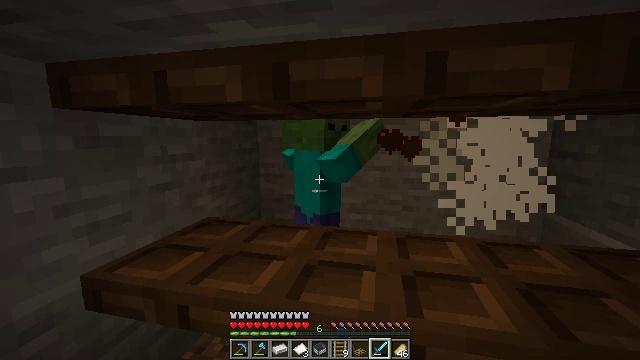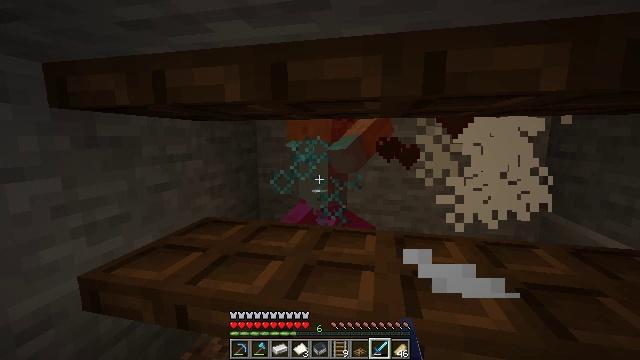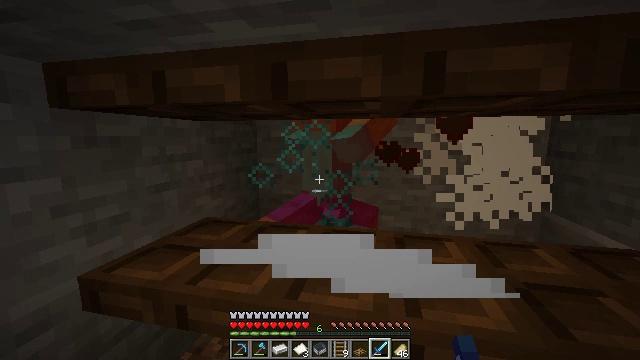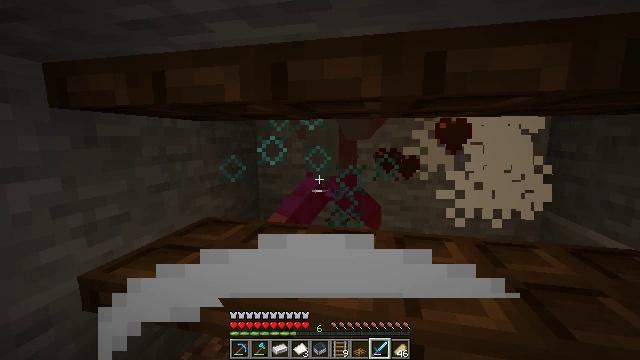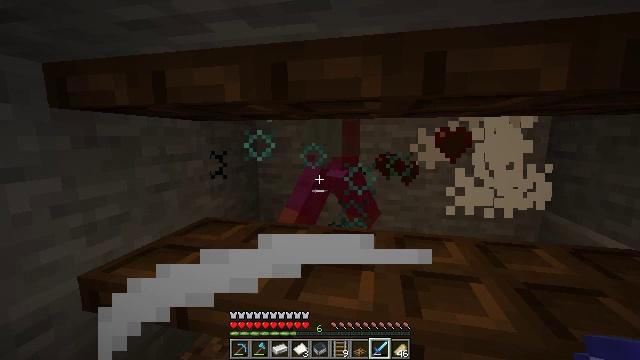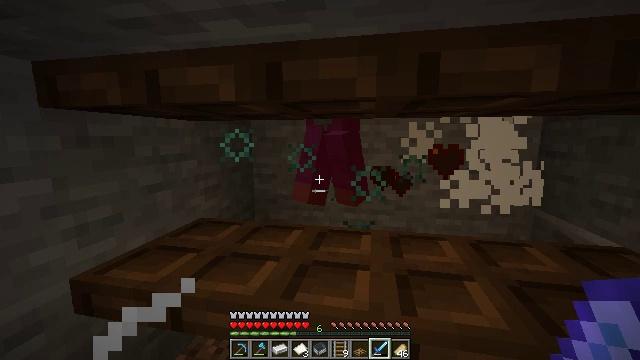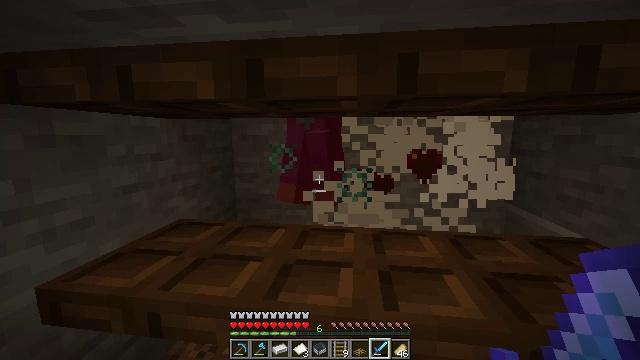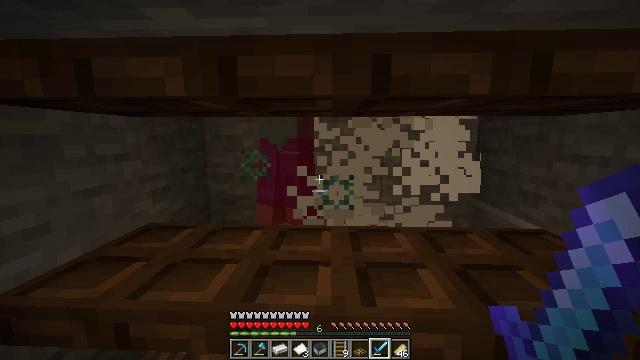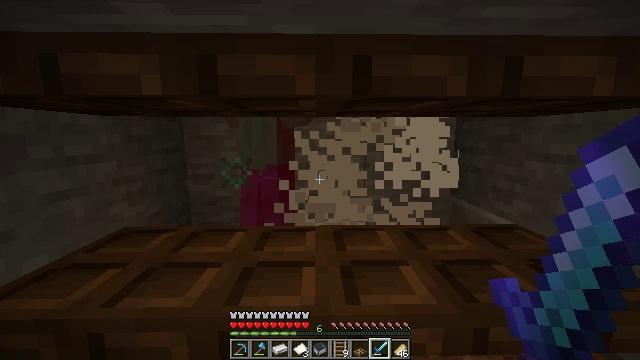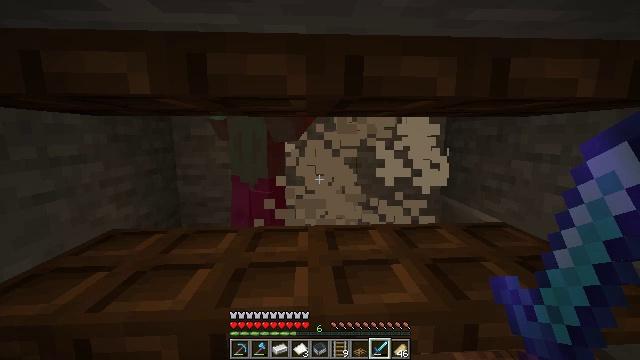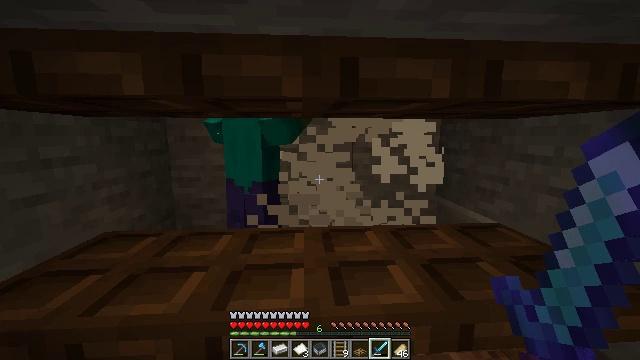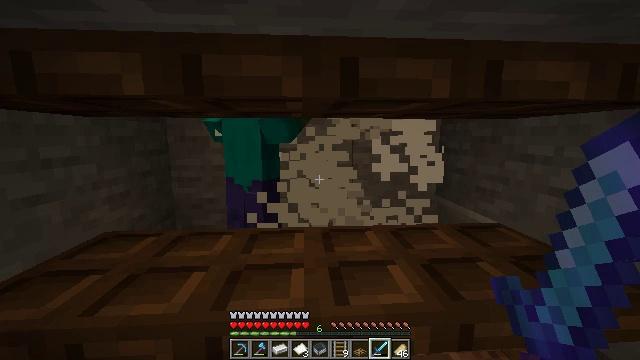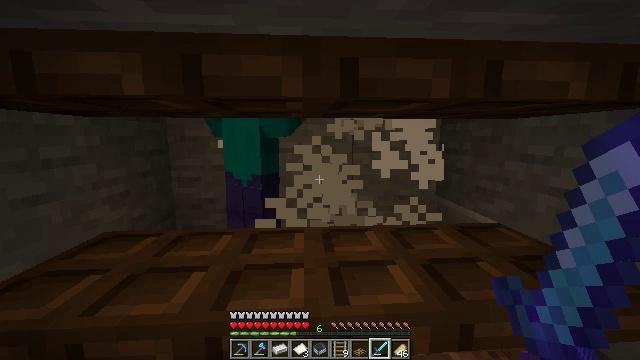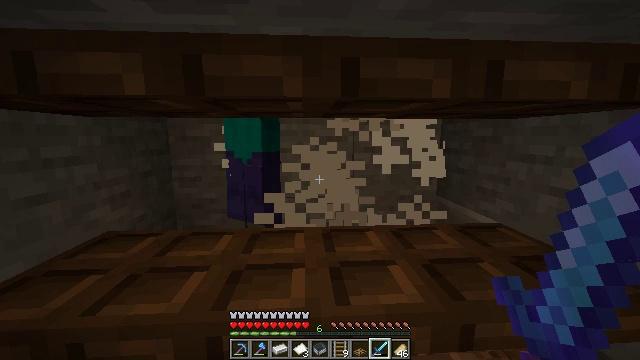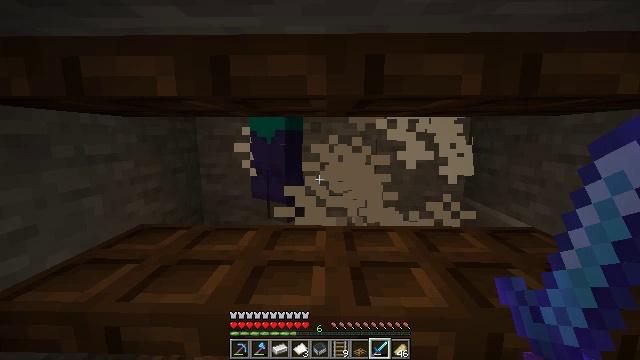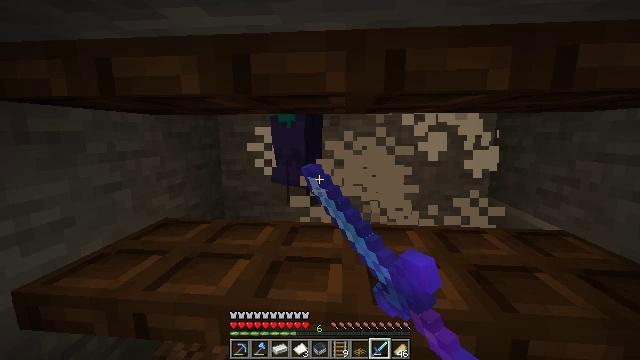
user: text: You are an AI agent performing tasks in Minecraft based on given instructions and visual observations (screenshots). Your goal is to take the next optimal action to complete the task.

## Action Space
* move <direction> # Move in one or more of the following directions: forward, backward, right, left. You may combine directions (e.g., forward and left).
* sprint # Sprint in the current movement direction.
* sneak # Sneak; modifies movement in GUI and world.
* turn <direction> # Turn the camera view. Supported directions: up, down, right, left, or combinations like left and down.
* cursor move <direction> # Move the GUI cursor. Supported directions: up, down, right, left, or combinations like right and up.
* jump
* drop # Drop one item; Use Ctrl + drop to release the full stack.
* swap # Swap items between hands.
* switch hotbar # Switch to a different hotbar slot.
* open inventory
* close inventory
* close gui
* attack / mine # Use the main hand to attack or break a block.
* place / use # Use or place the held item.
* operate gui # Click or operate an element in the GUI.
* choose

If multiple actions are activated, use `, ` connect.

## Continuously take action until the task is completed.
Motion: motion action
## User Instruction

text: Kill mobs.
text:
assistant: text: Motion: attack / mine
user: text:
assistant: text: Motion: attack / mine
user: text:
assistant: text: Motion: attack / mine
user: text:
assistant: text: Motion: no_op
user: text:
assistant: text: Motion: turn right
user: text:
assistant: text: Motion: turn right
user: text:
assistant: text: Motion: turn right
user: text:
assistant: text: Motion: turn right
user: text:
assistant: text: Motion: turn right
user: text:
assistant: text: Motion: no_op
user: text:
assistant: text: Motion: no_op
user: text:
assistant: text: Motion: no_op
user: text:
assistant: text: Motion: no_op
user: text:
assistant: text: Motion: turn left, attack / mine
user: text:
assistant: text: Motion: turn left, attack / mine
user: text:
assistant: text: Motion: attack / mine
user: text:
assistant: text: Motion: attack / mine
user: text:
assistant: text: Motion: attack / mine
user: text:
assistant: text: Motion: attack / mine
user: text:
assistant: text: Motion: no_op
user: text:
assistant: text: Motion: no_op
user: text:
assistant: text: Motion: no_op
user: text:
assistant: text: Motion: no_op
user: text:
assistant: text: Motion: no_op
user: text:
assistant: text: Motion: attack / mine
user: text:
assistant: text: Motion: attack / mine
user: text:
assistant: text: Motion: attack / mine
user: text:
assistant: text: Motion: turn right, attack / mine
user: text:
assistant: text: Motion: turn right
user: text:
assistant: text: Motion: no_op